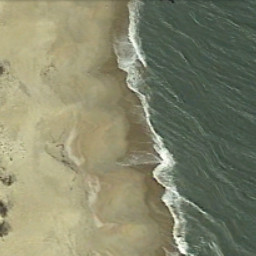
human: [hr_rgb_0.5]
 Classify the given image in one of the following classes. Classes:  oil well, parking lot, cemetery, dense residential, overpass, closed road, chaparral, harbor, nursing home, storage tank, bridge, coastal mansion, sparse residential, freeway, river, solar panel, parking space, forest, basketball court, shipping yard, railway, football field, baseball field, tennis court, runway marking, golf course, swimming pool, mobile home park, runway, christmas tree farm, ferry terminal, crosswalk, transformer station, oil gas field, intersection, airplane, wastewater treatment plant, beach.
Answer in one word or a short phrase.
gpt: beach